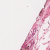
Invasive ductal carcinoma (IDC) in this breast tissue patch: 0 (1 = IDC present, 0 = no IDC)